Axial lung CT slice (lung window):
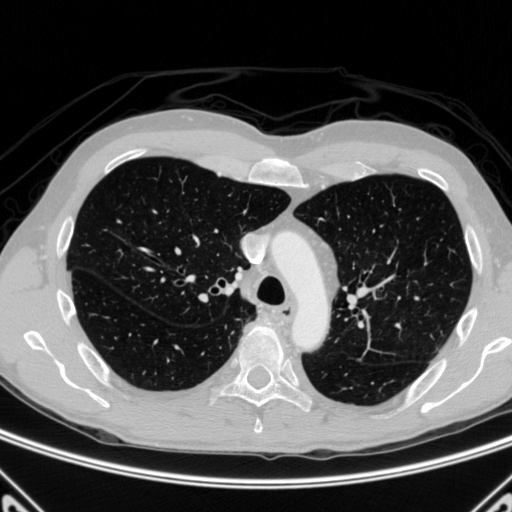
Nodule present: no